Interaction volume radius: 10 \u00c5
Interaction volume height: 15 \u00c5
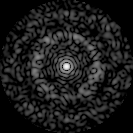
Disorder parameter: 0.849